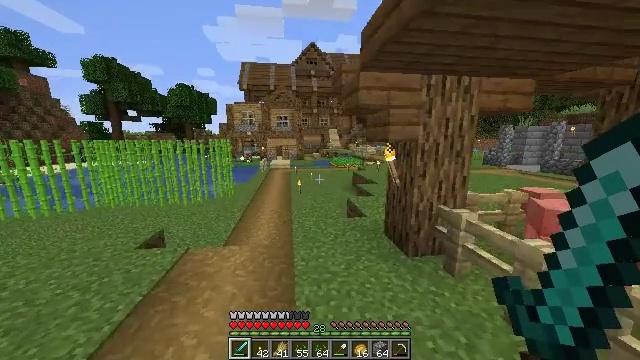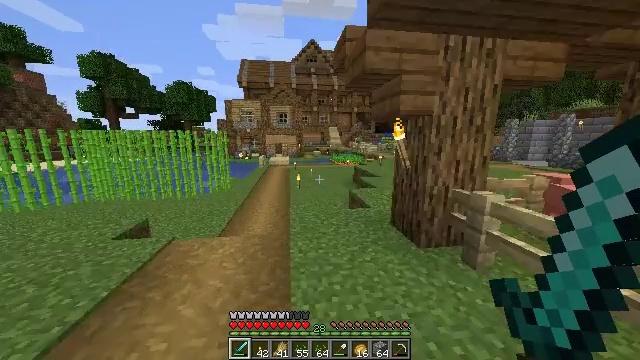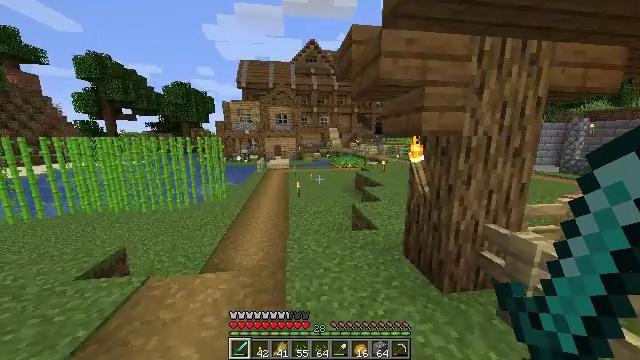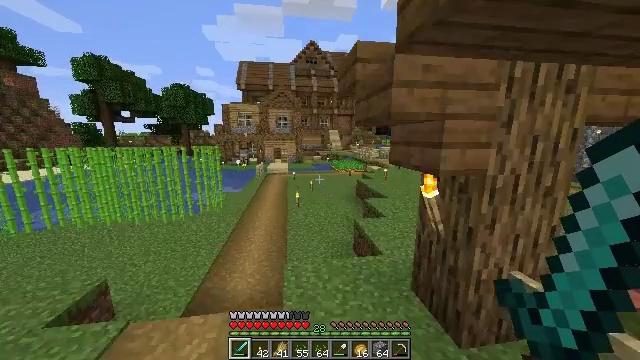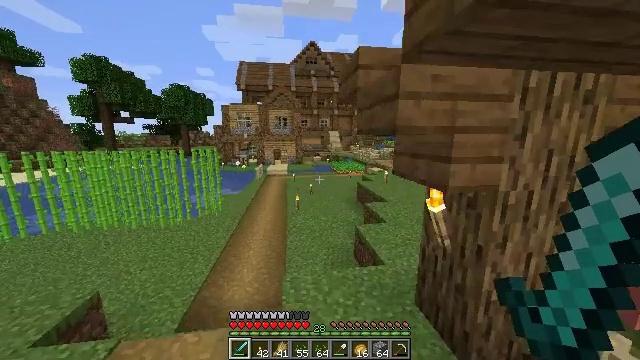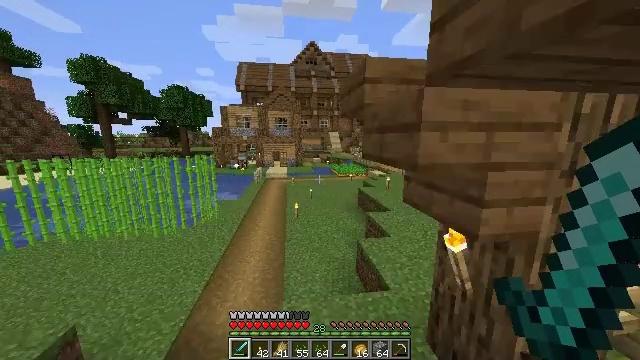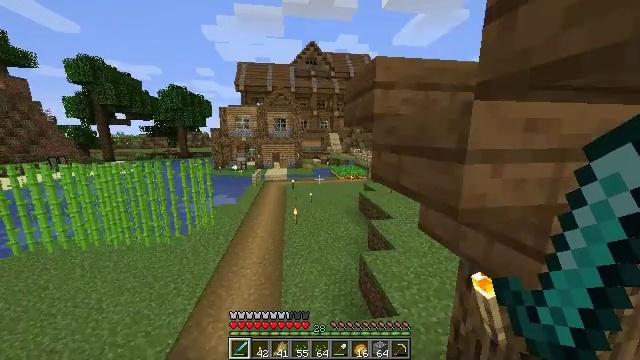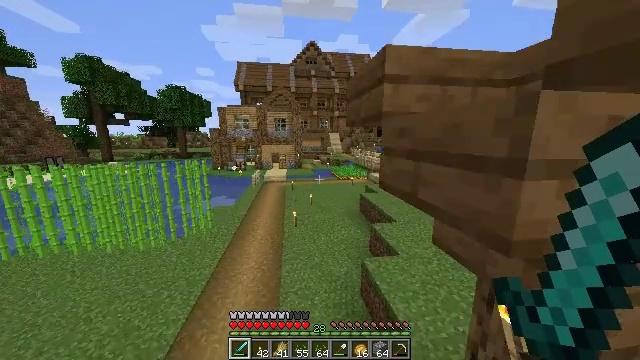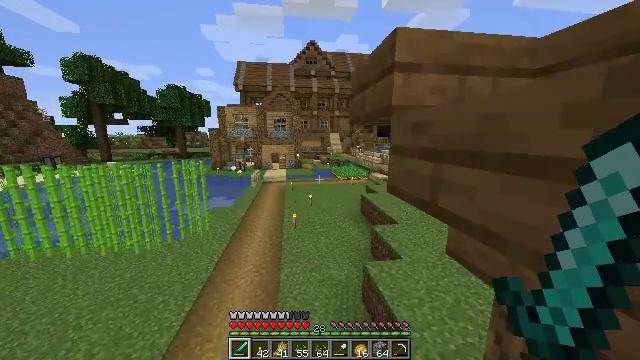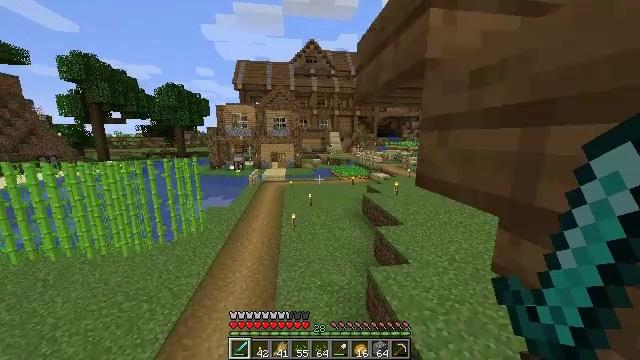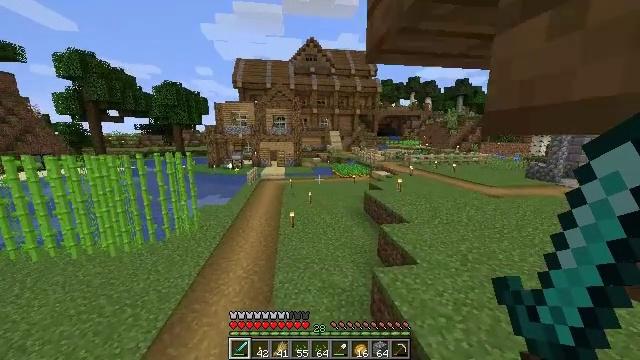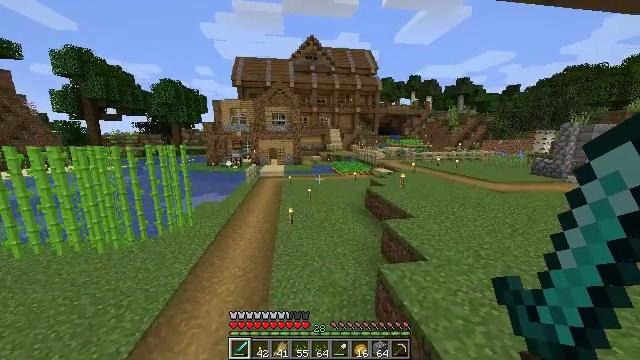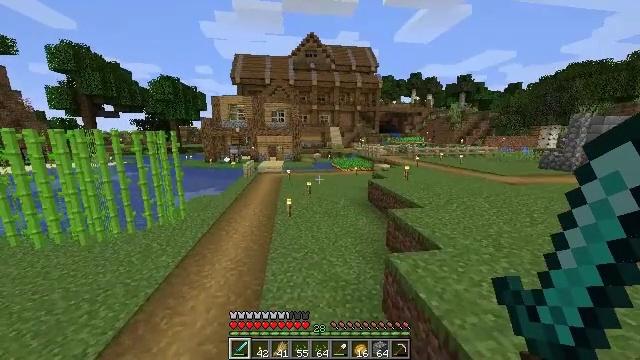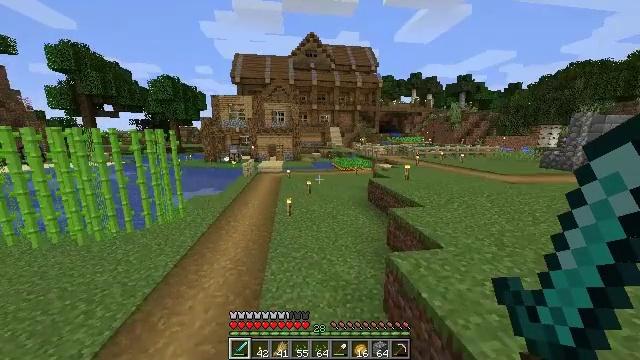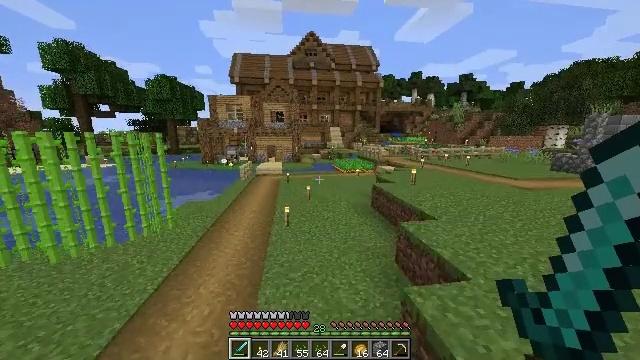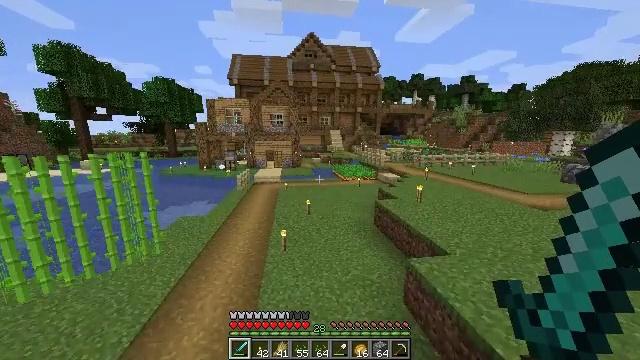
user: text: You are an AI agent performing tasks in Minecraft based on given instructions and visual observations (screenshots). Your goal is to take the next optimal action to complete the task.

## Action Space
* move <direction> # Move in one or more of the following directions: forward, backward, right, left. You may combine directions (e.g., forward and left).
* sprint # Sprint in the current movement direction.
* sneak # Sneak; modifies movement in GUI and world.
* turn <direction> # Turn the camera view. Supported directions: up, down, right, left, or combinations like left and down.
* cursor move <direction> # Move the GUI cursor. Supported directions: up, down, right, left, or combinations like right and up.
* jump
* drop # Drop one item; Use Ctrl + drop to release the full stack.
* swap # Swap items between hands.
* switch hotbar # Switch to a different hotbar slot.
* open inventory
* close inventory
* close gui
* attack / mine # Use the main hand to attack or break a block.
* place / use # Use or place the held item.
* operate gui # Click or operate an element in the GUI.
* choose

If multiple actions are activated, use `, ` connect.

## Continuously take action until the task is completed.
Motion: motion action
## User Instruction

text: Smelt a baked potato.
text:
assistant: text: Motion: move forward, jump
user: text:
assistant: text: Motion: move forward, jump
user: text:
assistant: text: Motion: move forward, jump
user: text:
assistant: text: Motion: move forward, jump
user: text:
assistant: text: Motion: move forward, jump
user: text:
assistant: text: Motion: move forward, jump
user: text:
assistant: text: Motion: move forward, jump
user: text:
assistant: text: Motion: move forward, jump
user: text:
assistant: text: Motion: move forward, jump
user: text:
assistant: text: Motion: move forward, jump
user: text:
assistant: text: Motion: move forward, jump
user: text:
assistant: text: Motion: move forward, jump
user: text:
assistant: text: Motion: move forward, jump
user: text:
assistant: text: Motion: move forward, jump
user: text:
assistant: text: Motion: move forward, jump
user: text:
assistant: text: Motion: move forward, jump
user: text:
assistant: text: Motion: move forward, jump
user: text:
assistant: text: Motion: move forward, jump
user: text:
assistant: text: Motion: move forward, jump
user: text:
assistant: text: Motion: move forward, jump
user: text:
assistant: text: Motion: move forward, jump
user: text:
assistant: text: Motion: move forward, jump
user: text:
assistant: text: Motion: move forward, jump
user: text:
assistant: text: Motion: move forward, jump
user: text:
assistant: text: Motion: move forward, jump
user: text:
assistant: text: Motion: move forward, jump
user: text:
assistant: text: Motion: move forward, jump
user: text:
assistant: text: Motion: move forward, jump
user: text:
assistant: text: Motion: move forward, jump
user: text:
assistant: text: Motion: move forward, jump